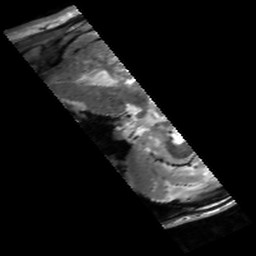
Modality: T2w
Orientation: sagittal
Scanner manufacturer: siemens
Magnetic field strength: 6.98 T
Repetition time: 5.65 s
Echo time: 0.044 s